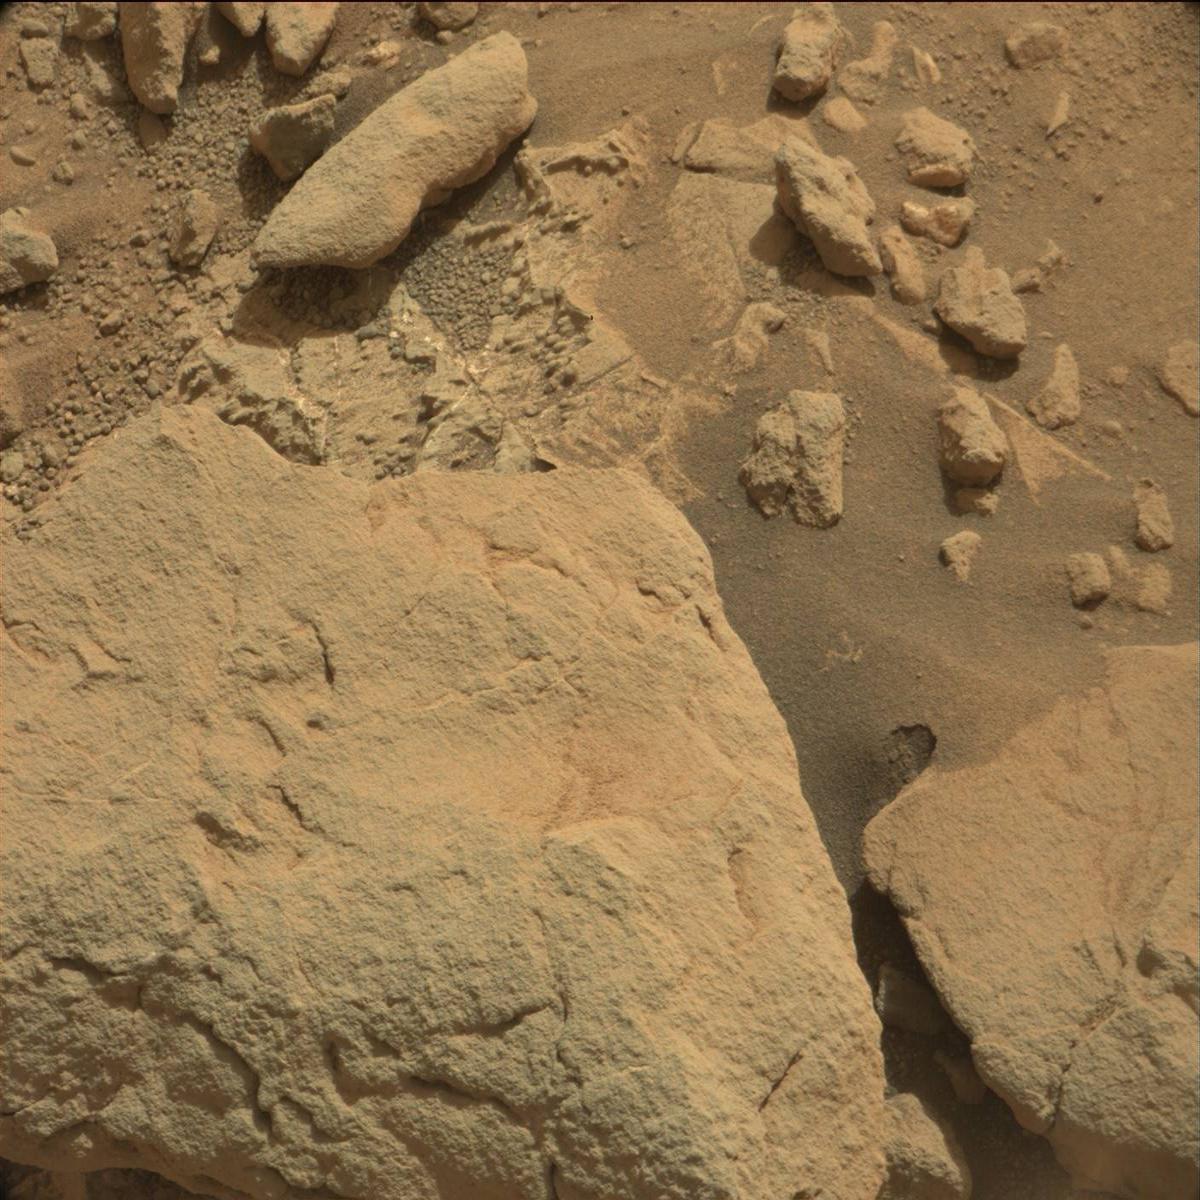
Terrain classes present: Bedrock, Rock, Sand / Soil